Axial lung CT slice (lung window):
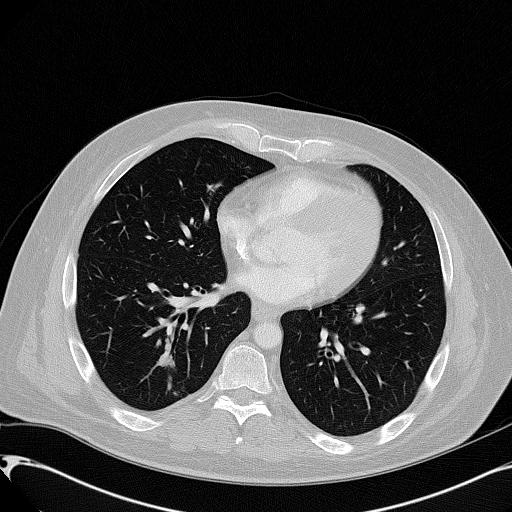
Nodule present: yes
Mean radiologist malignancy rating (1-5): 4.5